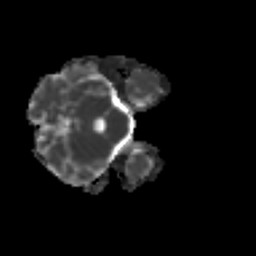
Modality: MD
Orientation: axial
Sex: female
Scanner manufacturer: ge
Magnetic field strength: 3 T
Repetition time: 7 s
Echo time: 0.0808 s